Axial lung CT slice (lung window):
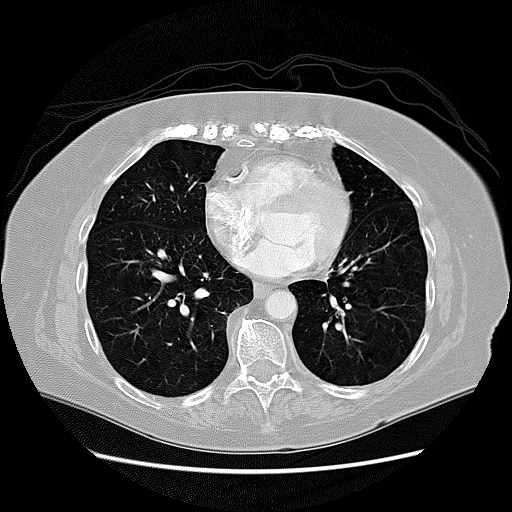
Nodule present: no